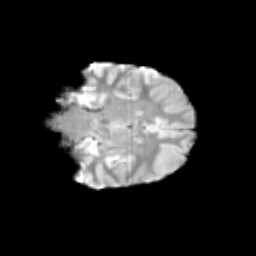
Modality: T2w
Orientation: coronal
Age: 9
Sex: male
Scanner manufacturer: siemens
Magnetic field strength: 3 T
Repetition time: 3.8 s
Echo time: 0.07 s